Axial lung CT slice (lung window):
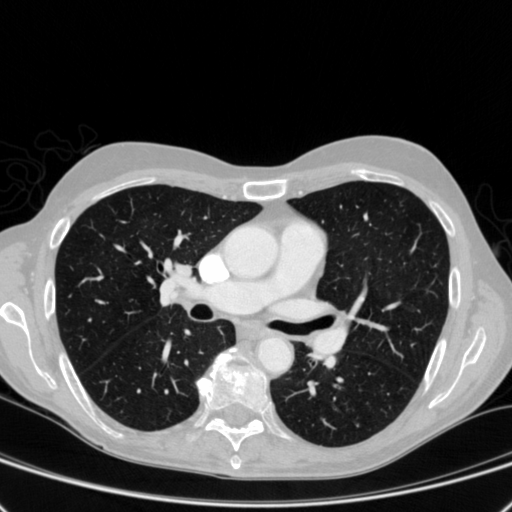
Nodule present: no